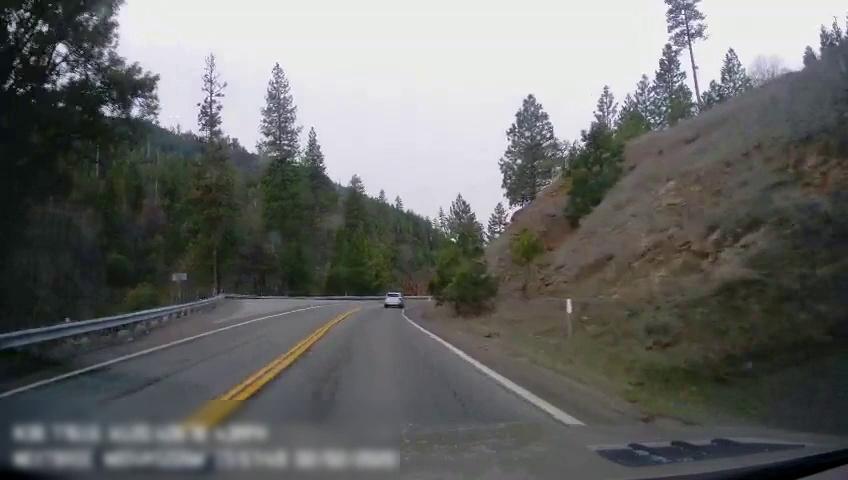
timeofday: Day
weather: Cloudy
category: Drivable Space
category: Vehicles | Car
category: Lanes | Current Lane
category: Lanes | Current Lane
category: Lanes | Opposite Lane